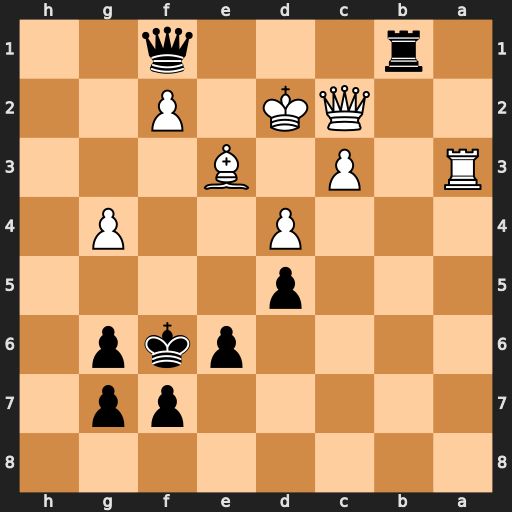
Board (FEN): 8/5pp1/4pkp1/3p4/3P2P1/R1P1B3/2QK1P2/1r3q2
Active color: b
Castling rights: -
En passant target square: -
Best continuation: Qe1+ Kd3 Rd1+ Qxd1 Qxd1+